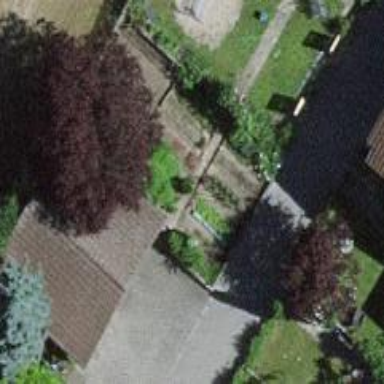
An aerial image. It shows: Garage.